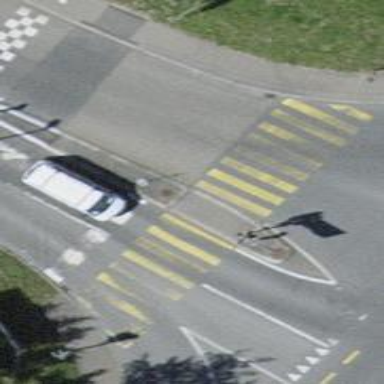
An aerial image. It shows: Crossing with zebra markings controlled by traffic signals.